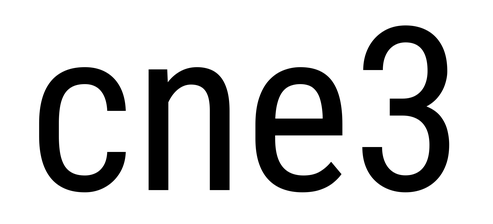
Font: Roboto_Condensed_Regular